This continuous-wavelet-transform scalogram was computed from a bearing vibration snapshot. Classify the bearing condition as one of: normal, inner_race, outer_race, ball.
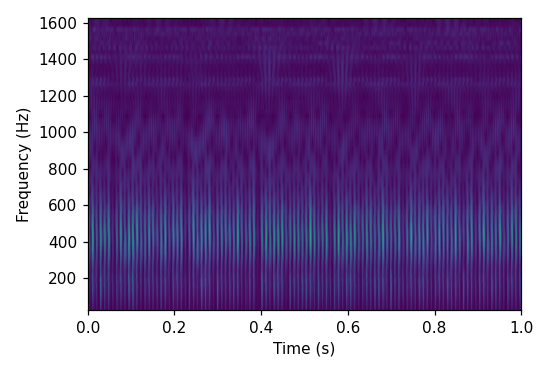
Answer: outer_race